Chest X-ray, PA view. Patient: 22 years old, sex F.
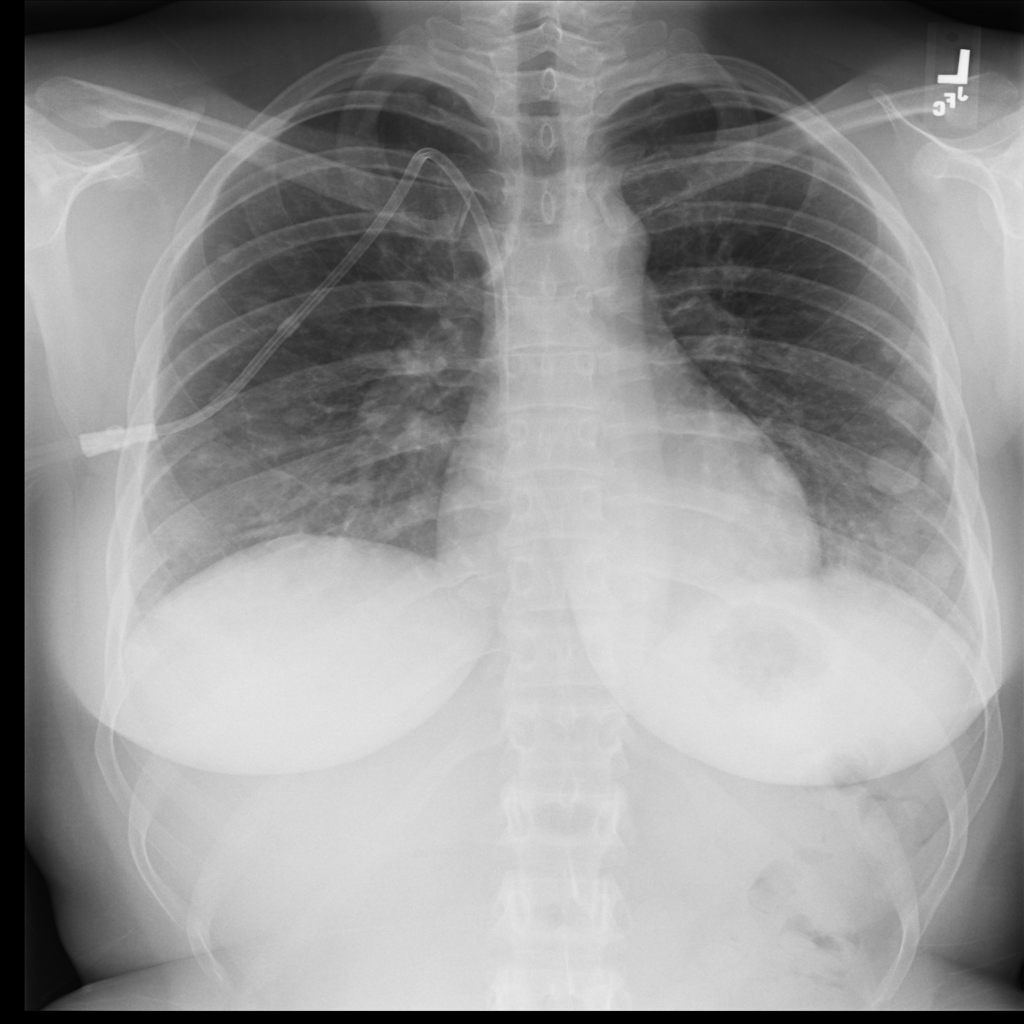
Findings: Nodule